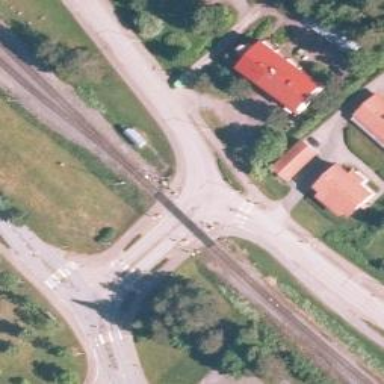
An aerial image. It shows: Uncontrolled crossing with central island on the road.